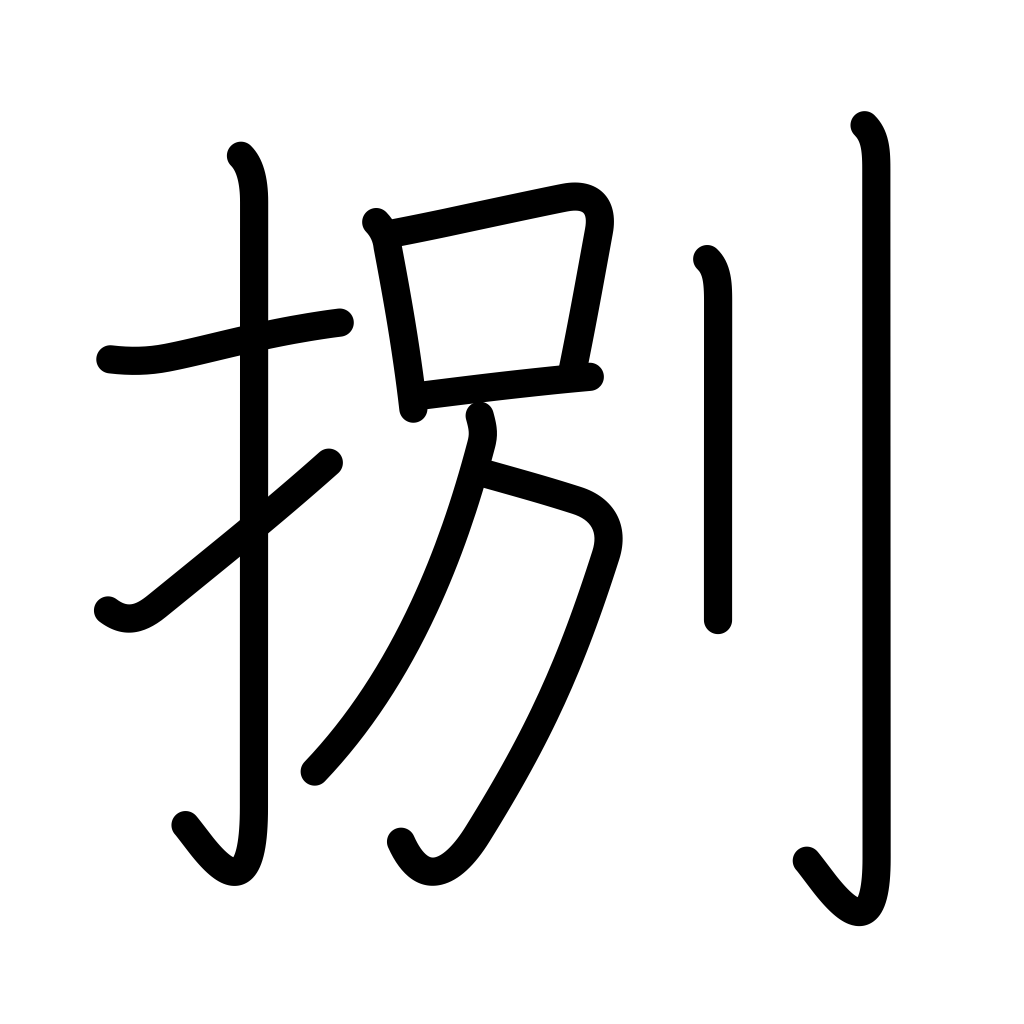
Meaning: handle, deal with, dispose of, sell, be in demand, be worldly, be frank, be sensible, be sociable, drainage, sale, demand for, eight